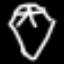
Label: diamond